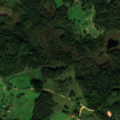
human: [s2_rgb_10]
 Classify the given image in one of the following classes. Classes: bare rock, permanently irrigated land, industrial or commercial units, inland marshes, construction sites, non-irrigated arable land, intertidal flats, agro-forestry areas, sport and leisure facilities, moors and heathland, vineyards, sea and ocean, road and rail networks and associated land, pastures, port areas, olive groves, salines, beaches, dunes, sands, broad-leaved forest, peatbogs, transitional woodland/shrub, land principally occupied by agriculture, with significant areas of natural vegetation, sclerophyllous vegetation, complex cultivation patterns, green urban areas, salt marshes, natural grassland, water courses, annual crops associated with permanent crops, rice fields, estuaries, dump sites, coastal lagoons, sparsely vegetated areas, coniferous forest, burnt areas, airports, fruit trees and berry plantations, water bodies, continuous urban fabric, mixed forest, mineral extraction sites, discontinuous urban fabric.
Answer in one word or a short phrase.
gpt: complex cultivation patterns, land principally occupied by agriculture, with significant areas of natural vegetation, broad-leaved forest, mixed forest